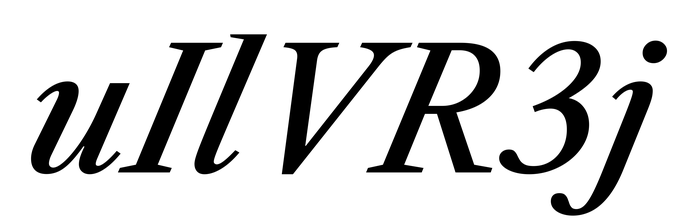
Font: LibreCaslonText-Italic_Medium_Italic